Field crop: maize
Growth stage: 2
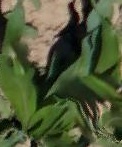
Species: maize